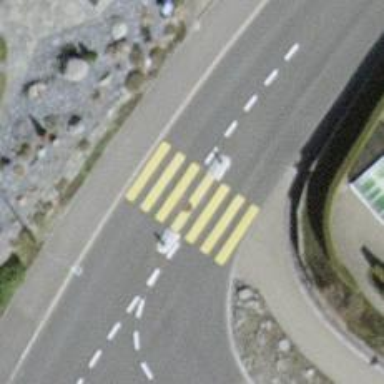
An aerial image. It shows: Uncontrolled road crossing with pedestrian island.